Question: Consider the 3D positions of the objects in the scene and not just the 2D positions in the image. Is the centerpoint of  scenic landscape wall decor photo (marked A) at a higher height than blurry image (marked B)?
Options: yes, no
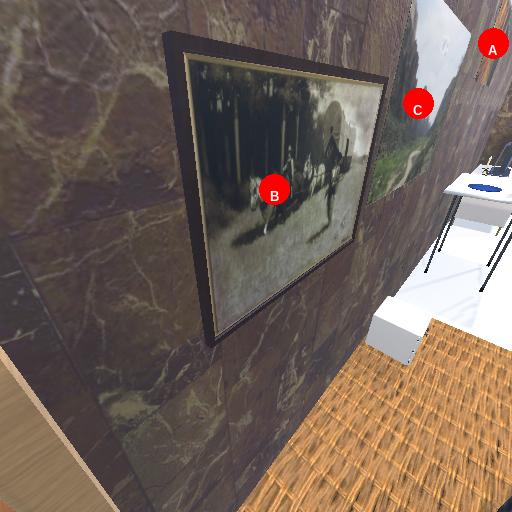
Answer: yes